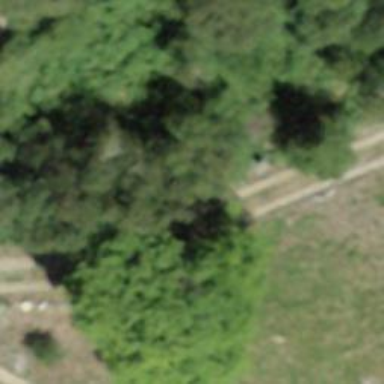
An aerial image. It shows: Historic wayside cross.